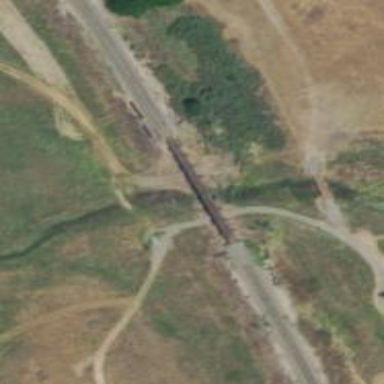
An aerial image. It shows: Preserved railway bridge over the rail line.